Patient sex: F
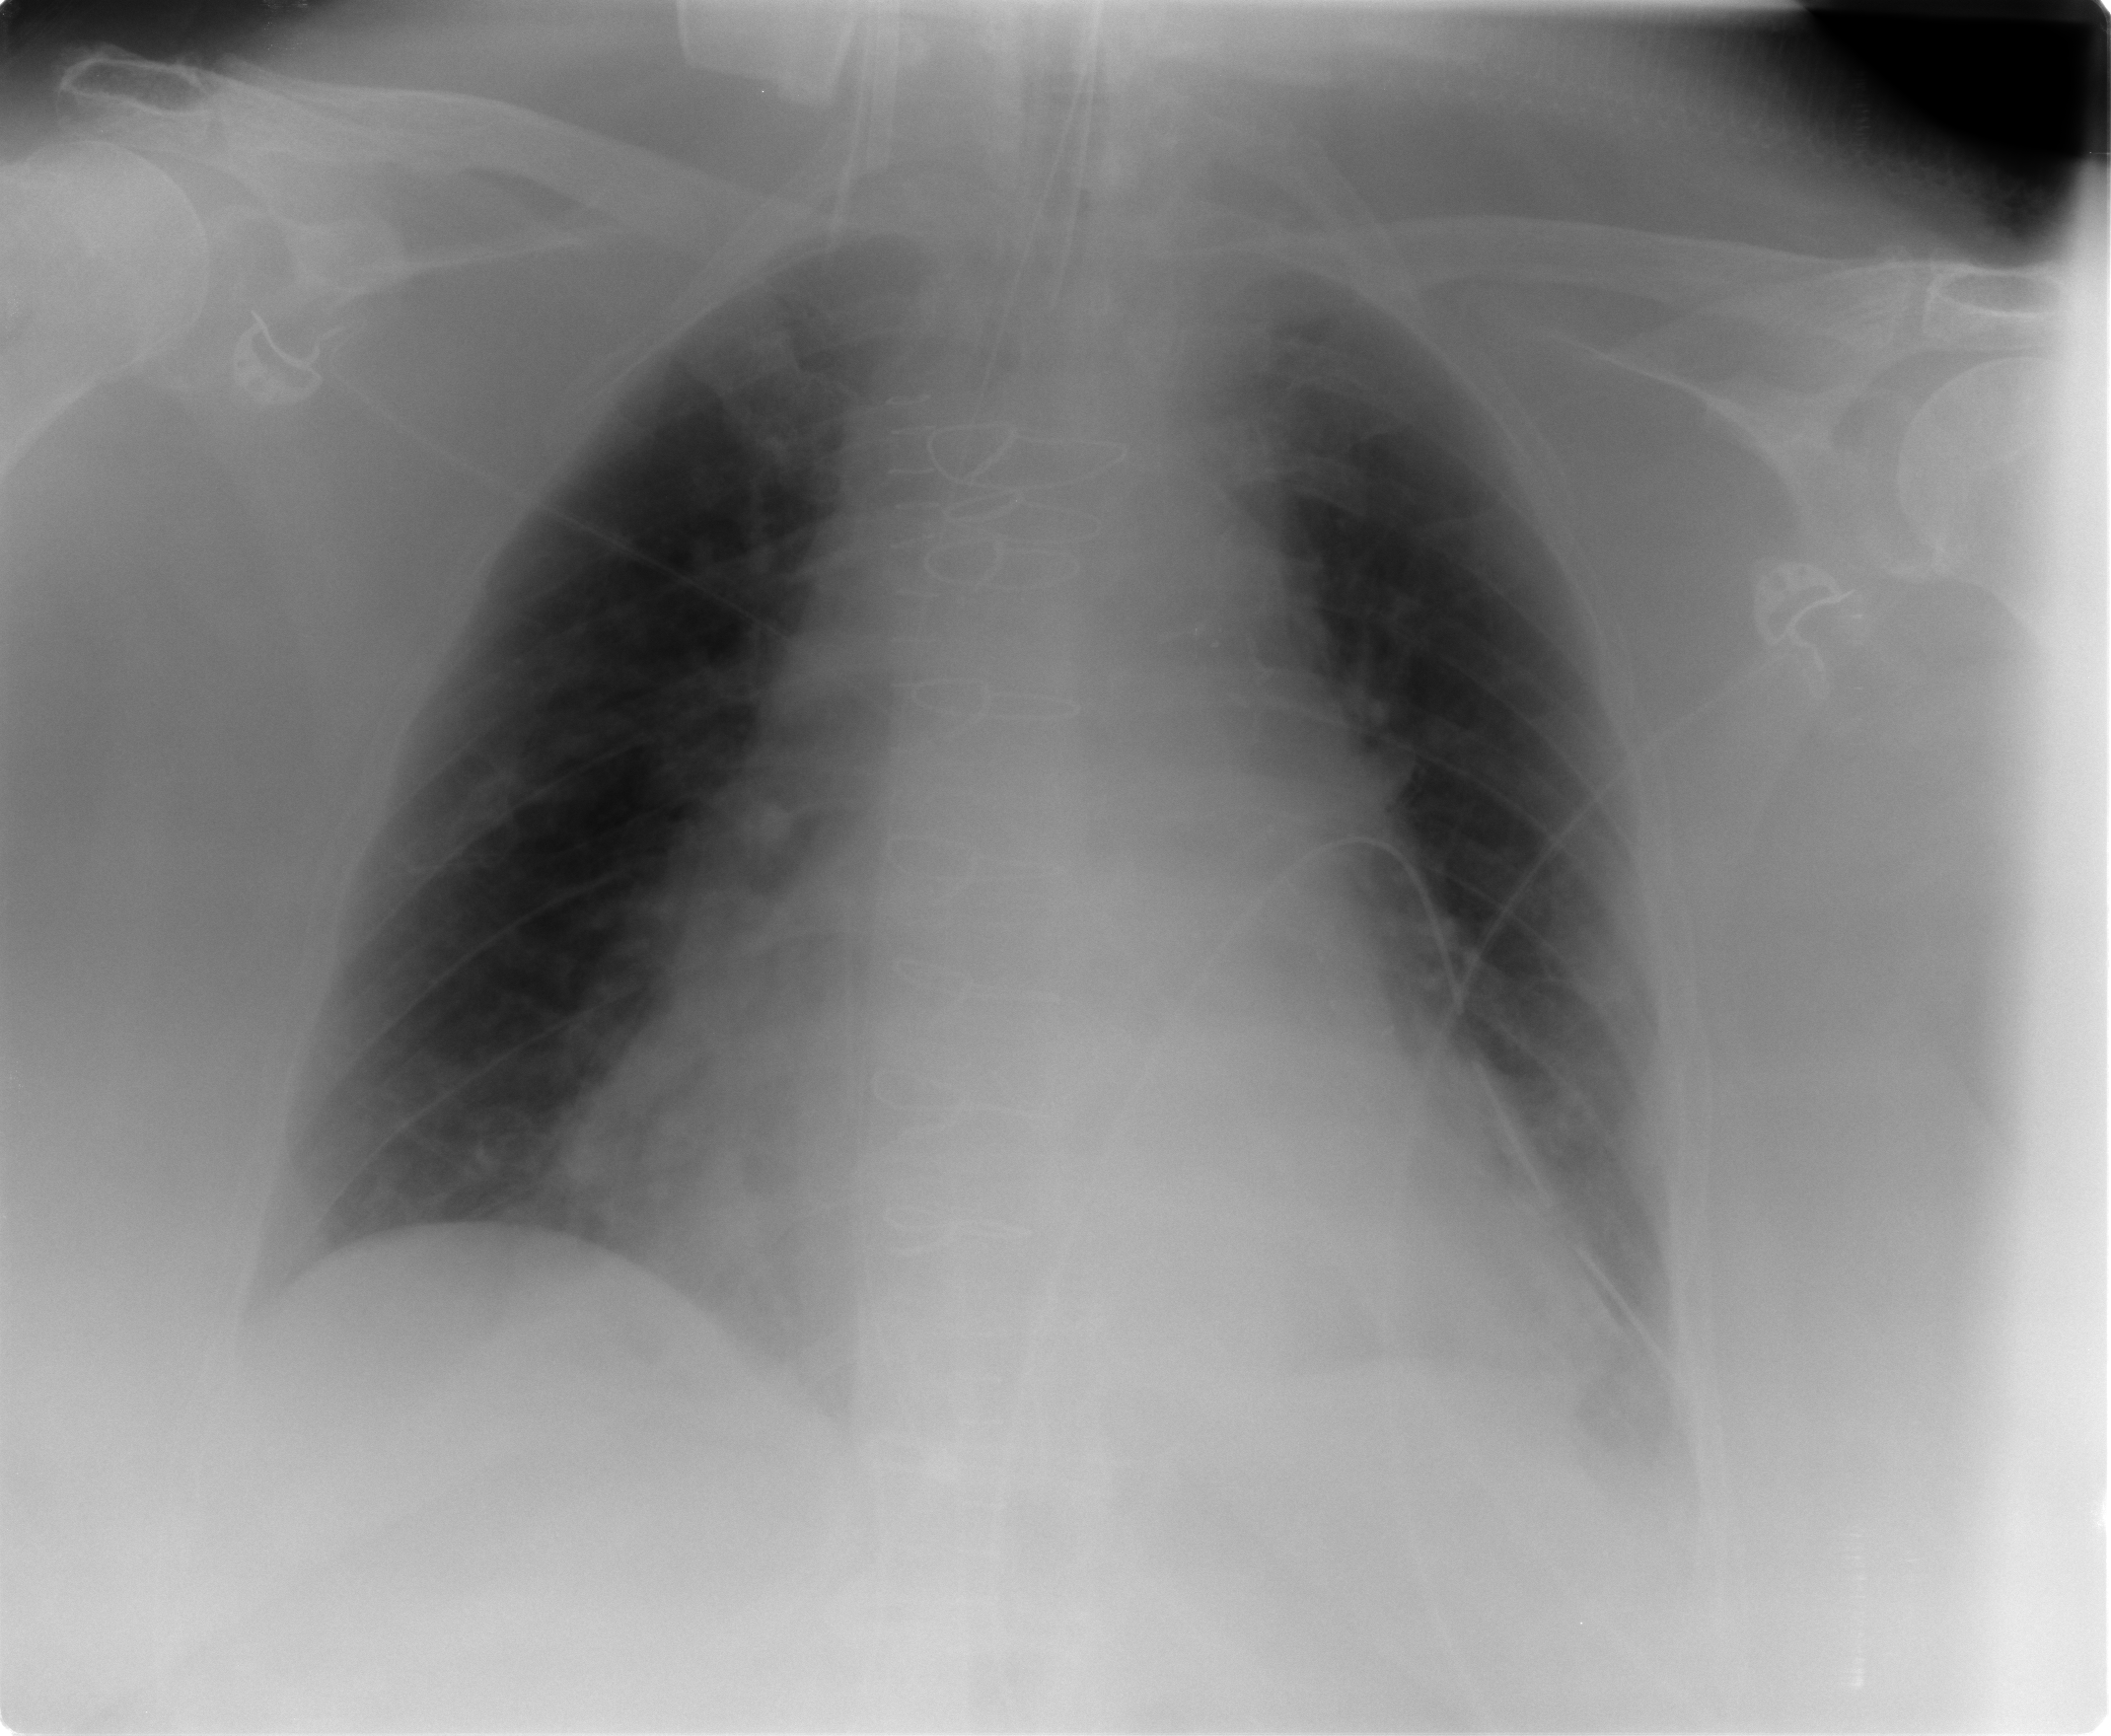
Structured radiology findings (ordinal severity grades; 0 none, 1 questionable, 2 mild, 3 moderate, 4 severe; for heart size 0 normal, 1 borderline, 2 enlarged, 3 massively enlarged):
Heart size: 2
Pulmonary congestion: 2
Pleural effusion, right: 0
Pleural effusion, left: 2
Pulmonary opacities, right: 0
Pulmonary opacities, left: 1
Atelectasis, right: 2
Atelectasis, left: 2